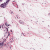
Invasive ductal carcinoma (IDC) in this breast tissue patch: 0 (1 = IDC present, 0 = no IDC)